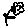
Label: flower